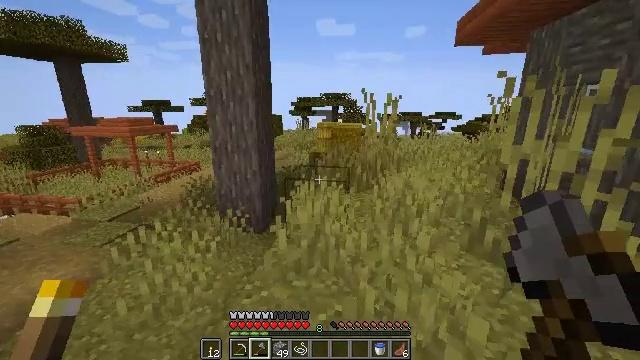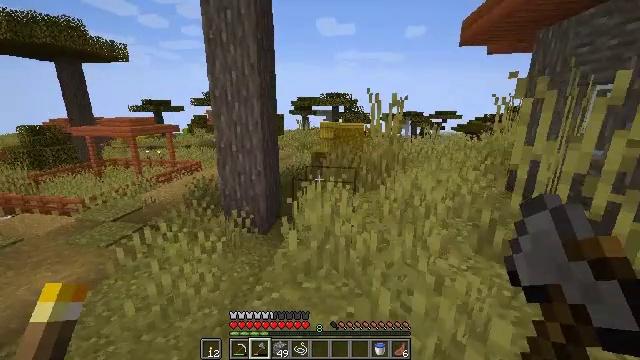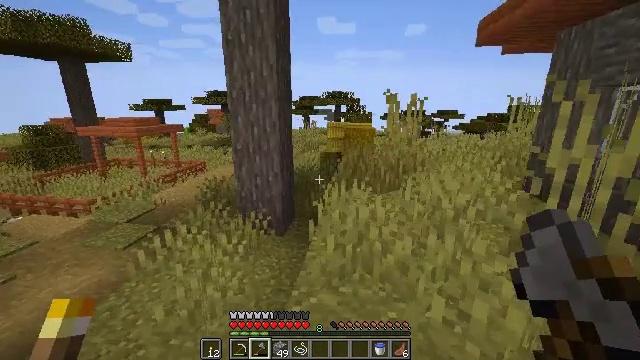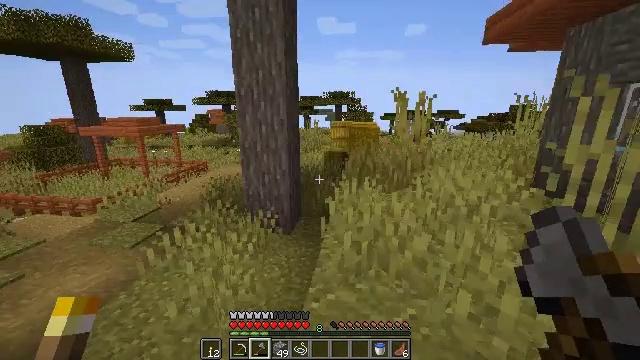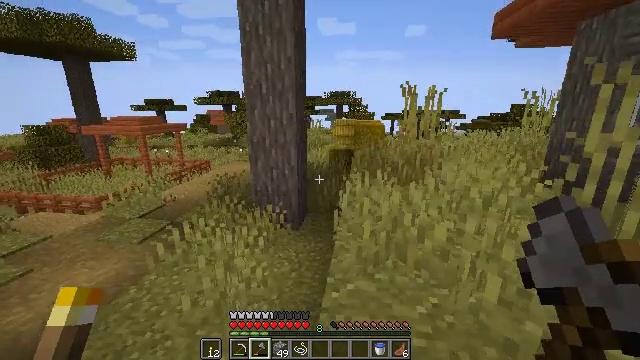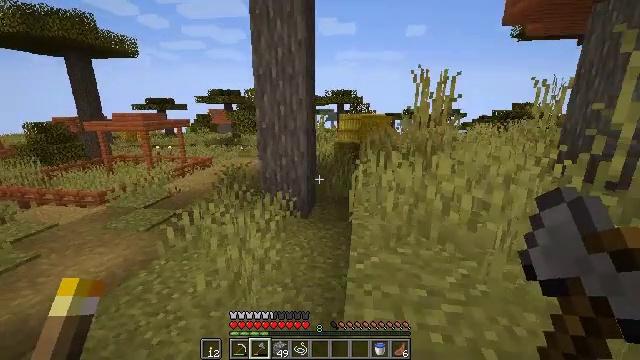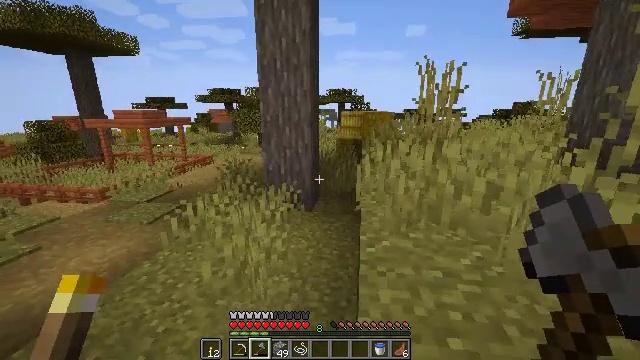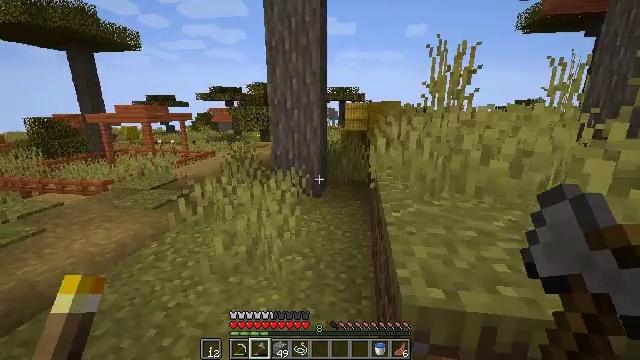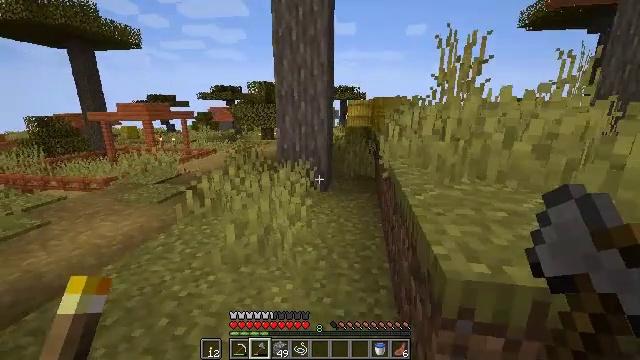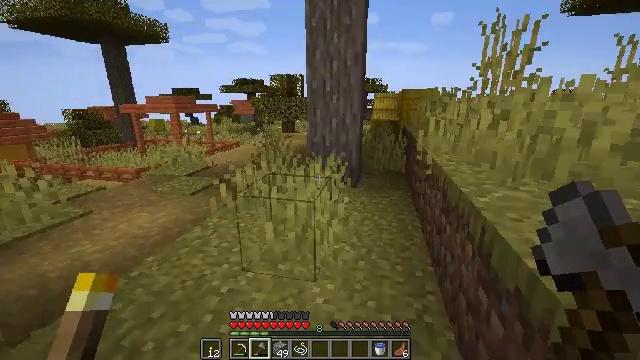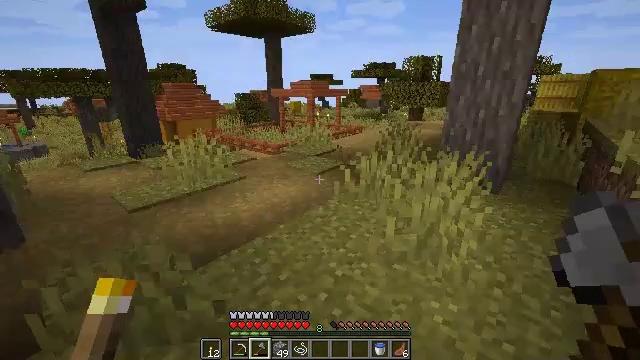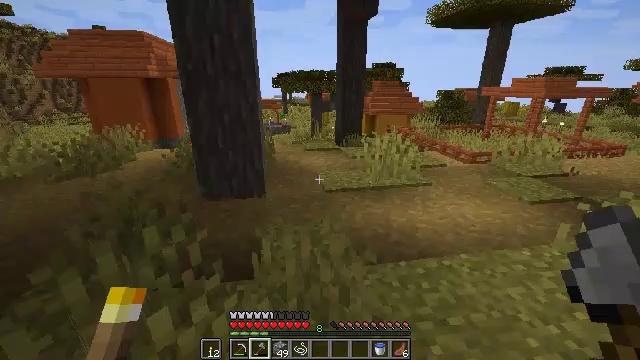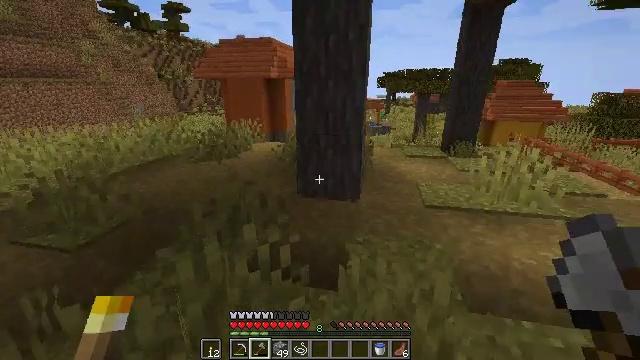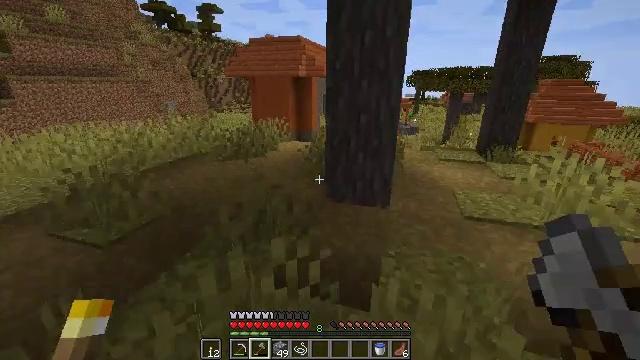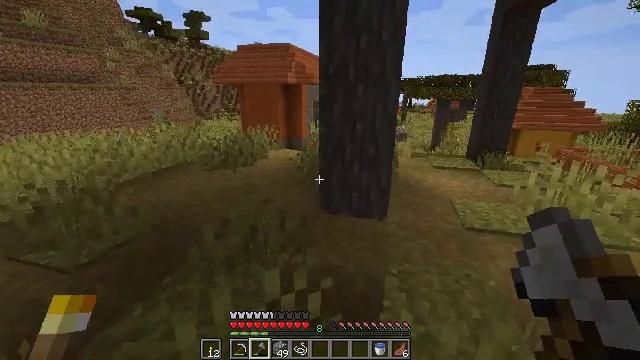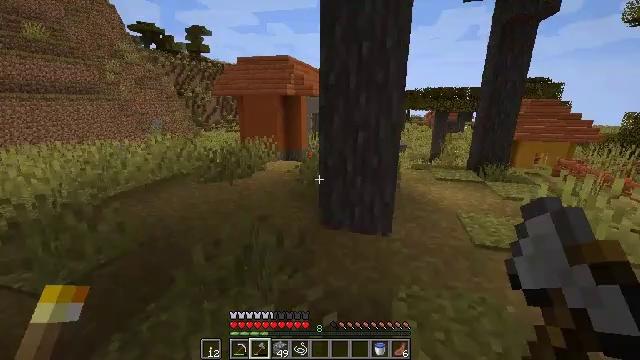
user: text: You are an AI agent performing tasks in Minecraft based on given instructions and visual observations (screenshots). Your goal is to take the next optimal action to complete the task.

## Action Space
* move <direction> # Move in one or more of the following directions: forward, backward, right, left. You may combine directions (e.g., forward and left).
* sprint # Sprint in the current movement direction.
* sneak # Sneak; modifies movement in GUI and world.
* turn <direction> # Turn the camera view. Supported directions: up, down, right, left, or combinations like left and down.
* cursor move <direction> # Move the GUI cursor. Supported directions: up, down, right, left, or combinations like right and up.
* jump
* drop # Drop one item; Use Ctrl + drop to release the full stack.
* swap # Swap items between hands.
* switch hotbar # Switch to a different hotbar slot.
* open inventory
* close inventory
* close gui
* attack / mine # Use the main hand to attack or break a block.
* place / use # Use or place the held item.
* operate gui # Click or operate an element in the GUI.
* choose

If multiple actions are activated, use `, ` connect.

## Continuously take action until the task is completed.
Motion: motion action
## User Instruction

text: Collect the orange carpet by hitting it.
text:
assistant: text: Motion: move left, attack / mine
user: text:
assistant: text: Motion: move left, attack / mine
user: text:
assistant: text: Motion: move left, attack / mine
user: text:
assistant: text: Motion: move left, attack / mine
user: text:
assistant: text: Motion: move left, attack / mine
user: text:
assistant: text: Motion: move forward and move left, attack / mine
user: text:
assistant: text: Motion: move forward and move left, attack / mine
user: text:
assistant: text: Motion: move forward and move left, attack / mine
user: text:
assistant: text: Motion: move forward and move left, turn left and down, attack / mine
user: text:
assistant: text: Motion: move forward and move left, turn left and down, attack / mine
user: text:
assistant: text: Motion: move forward and move left, turn left, attack / mine
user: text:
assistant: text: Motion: move forward and move left, turn left, attack / mine
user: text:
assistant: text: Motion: move forward and move left, turn left, attack / mine
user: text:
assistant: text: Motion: move forward, turn right and up, attack / mine
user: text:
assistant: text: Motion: move forward, turn up, attack / mine
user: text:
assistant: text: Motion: move forward, attack / mine
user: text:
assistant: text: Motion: move forward, sprint, attack / mine
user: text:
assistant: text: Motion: move forward, sprint, attack / mine
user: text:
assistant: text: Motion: move forward, sprint, attack / mine
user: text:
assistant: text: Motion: move forward, sprint, attack / mine
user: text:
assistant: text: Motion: move forward, sprint, attack / mine
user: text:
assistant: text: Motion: move forward, sprint, attack / mine
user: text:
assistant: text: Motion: move forward, sprint, turn left, attack / mine
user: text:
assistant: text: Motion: move forward and move left, sprint, turn left, attack / mine
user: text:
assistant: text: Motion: move forward and move left, sprint, attack / mine
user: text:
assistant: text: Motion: move forward and move left, sprint, turn right, attack / mine
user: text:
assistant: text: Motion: move forward and move left, sprint, turn right, attack / mine
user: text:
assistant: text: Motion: move forward and move left, sprint, turn right and down, attack / mine
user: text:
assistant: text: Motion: move forward and move left, sprint, turn right, attack / mine
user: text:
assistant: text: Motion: move forward, sprint, turn right, attack / mine